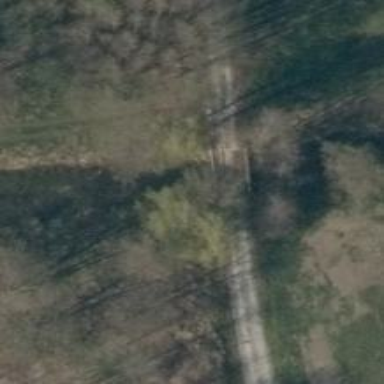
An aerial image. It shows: Track road with metal bridge.